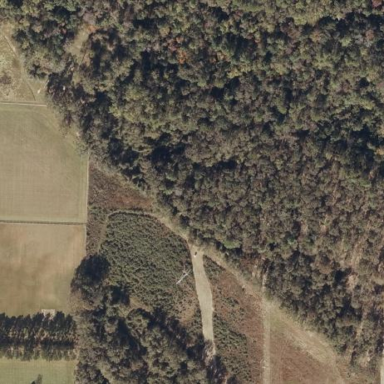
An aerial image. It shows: Beautiful woodland area.